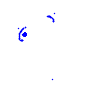
Particle: pion